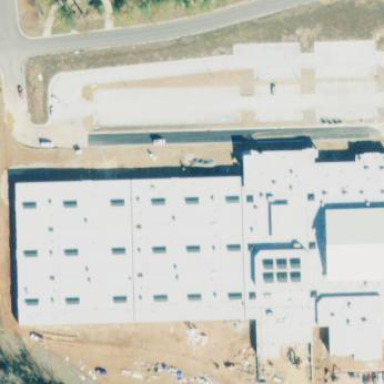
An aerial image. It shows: School building.